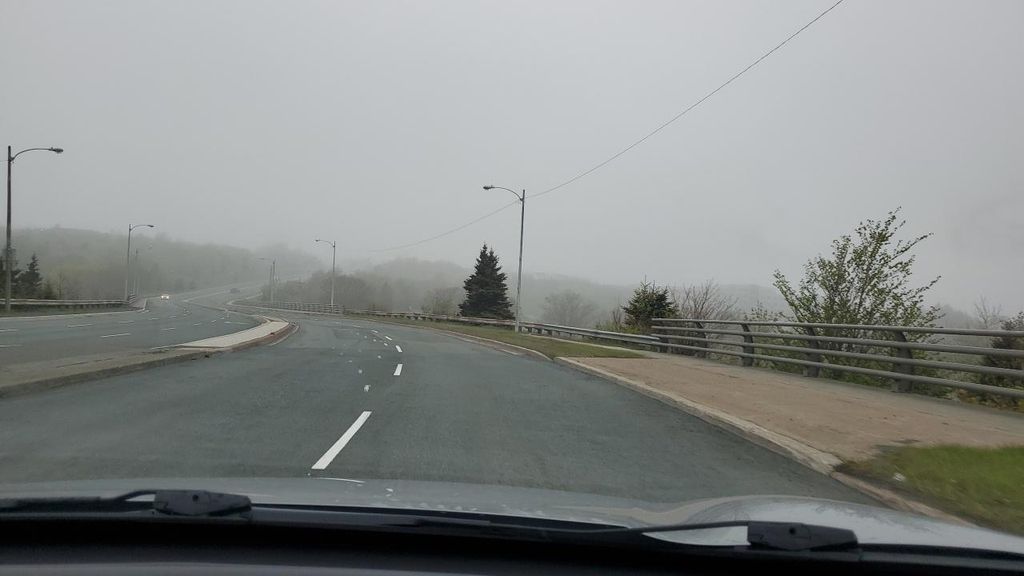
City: st_johns